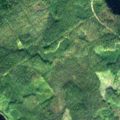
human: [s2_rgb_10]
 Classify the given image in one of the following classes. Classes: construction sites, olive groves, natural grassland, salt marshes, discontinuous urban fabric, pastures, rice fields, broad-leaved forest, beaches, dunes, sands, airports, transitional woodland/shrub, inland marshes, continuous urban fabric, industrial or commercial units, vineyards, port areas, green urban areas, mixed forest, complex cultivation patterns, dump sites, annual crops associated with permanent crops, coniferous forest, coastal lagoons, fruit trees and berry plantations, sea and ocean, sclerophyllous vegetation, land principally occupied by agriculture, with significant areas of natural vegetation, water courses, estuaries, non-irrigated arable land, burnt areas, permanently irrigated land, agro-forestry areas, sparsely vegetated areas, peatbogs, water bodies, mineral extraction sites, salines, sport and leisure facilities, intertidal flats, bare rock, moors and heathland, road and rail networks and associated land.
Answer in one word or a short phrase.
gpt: coniferous forest, water bodies